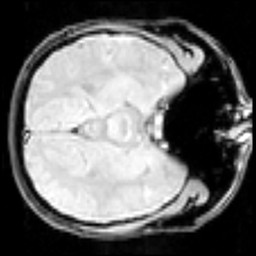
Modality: inplaneT1
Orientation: axial
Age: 31
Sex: male